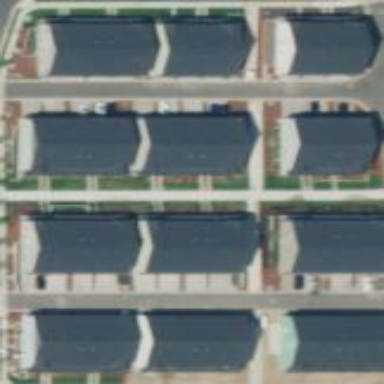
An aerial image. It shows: Residential area consisting of condominiums.